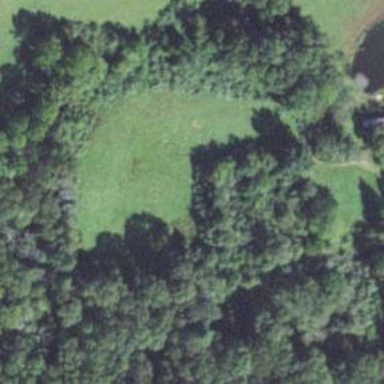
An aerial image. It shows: Woodland consisting mainly of needle-leaved trees.